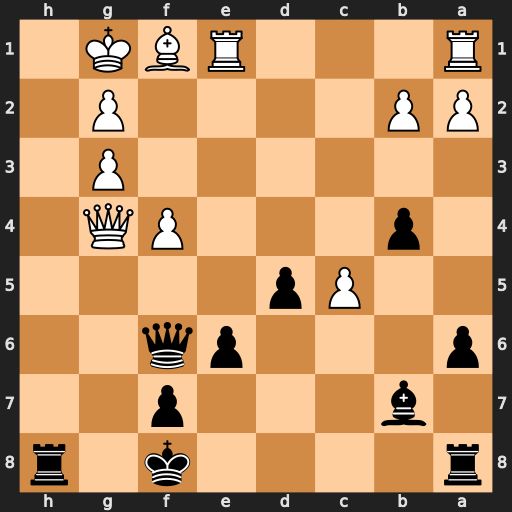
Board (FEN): r4k1r/1b3p2/p3pq2/2Pp4/1p3PQ1/6P1/PP4P1/R3RBK1
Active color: b
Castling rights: -
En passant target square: -
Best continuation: Qd4+ Re3 Qxe3#